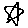
Label: star